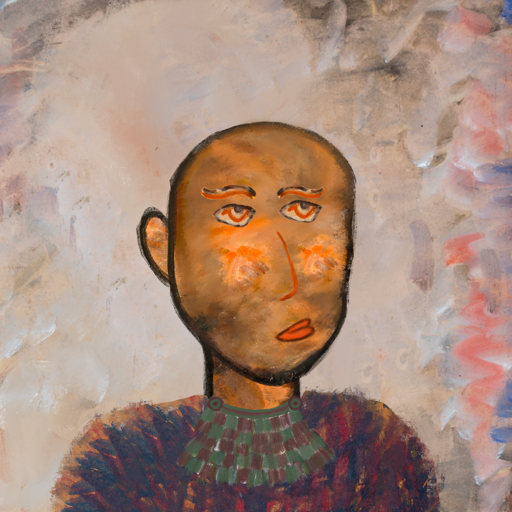
Background: Roy_Bahadur, Head And Neck Side: Gypsy_Queen, Face Side: Experience, Bust: In_The_Sun, Hair Side: Blank, Head Accessory: Blank, Second Necklace: After_Raid, Necklace: Blank, Baby: Blank